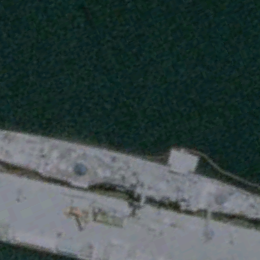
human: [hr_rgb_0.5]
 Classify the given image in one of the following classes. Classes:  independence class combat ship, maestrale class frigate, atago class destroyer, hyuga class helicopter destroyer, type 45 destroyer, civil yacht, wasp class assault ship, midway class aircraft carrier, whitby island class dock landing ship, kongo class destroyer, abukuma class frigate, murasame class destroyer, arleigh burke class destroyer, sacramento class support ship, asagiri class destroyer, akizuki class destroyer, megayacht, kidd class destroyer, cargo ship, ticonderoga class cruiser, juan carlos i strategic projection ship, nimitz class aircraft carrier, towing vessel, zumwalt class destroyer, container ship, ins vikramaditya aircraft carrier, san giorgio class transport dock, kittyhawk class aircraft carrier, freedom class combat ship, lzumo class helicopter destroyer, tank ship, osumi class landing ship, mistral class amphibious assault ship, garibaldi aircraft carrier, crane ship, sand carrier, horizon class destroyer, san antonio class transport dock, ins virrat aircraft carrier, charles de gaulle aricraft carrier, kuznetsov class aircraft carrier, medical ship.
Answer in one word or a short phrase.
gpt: Ticonderoga class cruiser